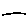
Label: line